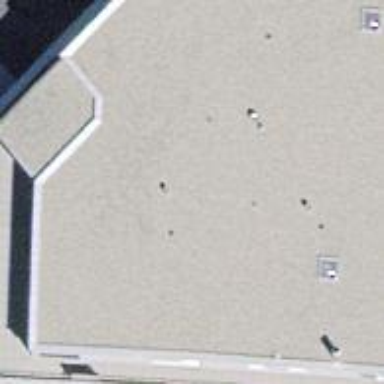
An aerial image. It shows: Commercial building.